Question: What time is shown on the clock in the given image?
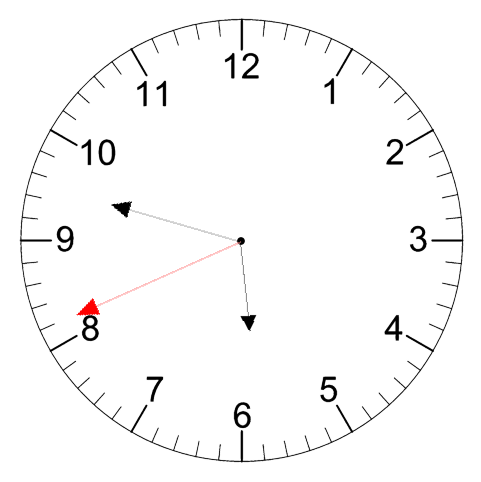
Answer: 05:47:41